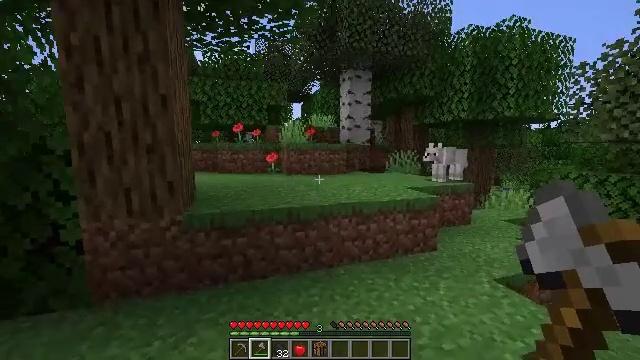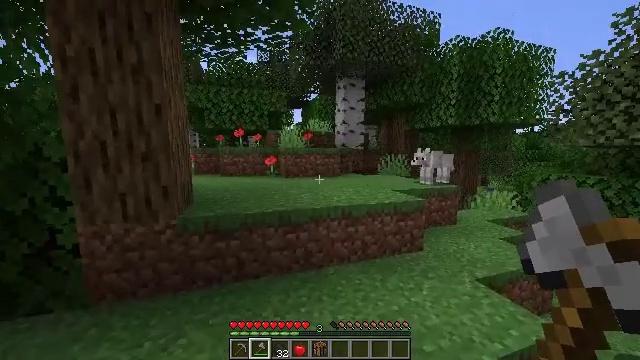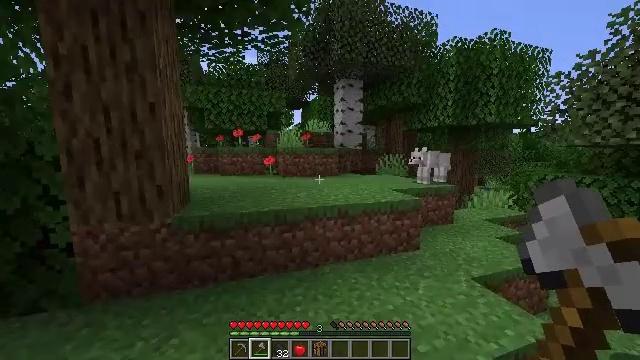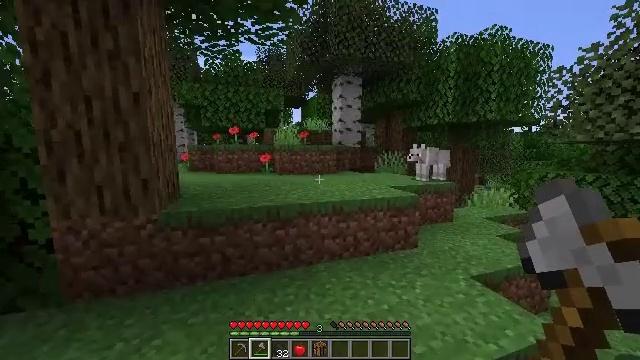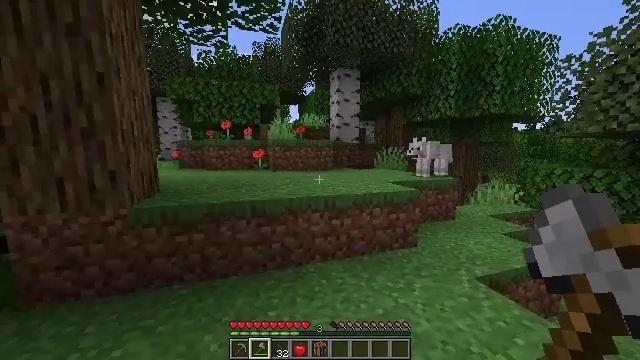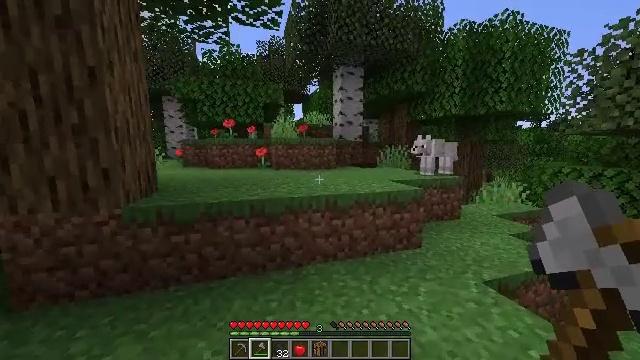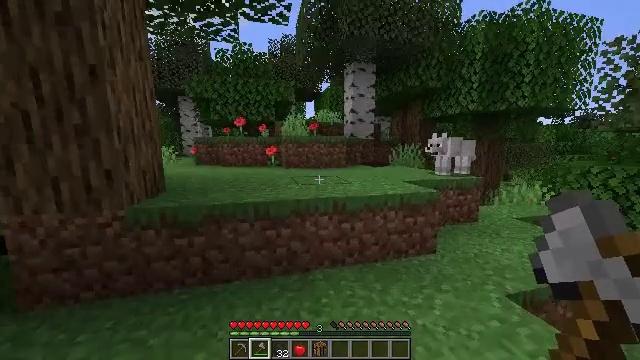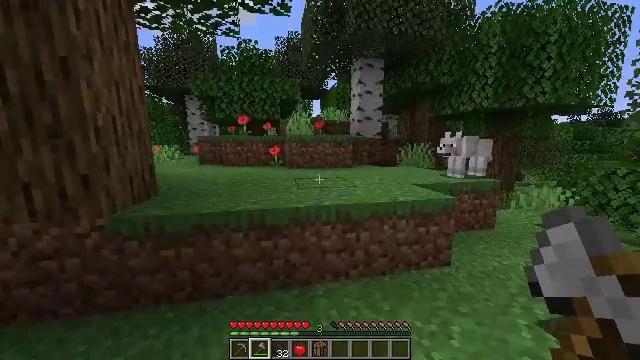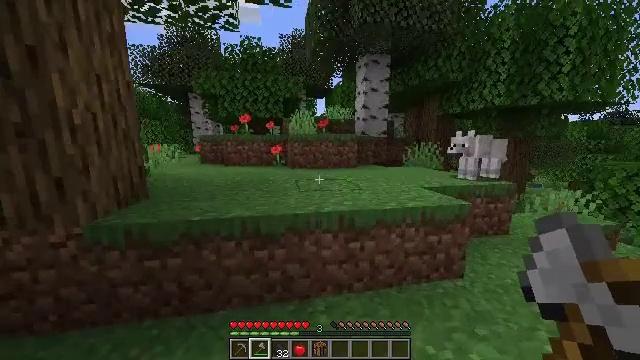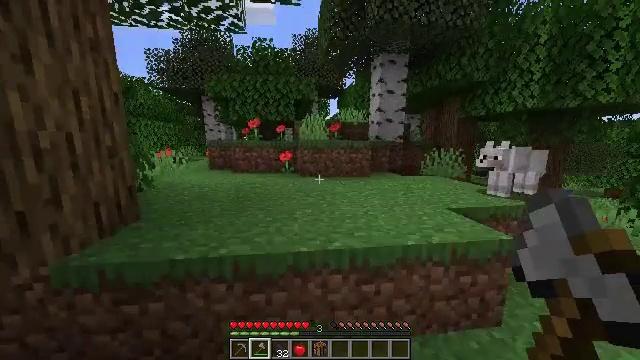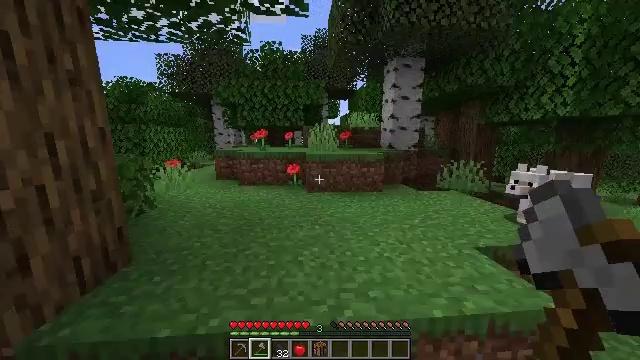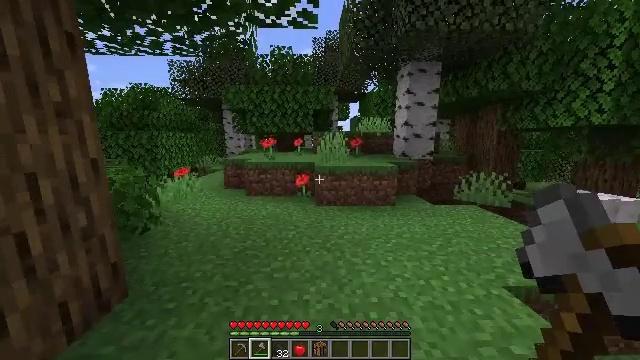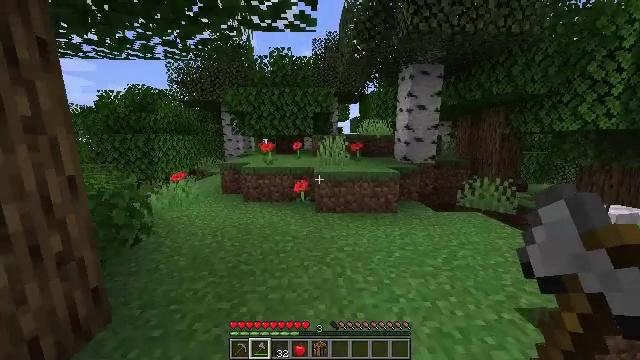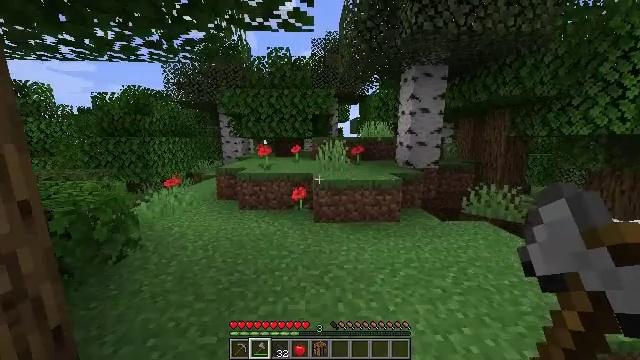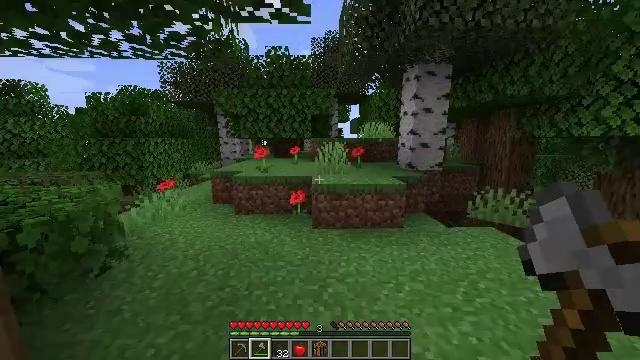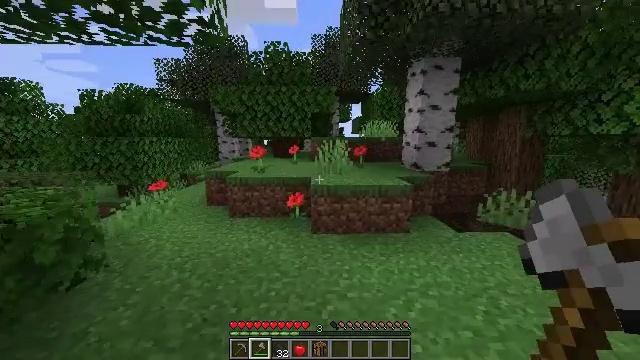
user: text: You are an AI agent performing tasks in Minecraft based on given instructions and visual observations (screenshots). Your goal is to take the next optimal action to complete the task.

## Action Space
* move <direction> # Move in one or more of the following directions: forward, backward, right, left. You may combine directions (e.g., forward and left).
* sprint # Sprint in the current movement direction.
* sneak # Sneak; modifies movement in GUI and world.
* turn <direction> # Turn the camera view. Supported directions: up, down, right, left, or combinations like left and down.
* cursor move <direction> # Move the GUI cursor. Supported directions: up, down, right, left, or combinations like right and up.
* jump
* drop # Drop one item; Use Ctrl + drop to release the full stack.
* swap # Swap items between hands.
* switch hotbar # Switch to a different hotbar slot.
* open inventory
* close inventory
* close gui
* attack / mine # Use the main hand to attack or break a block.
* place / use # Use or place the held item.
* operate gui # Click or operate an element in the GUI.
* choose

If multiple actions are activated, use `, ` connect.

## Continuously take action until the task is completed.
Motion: motion action
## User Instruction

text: Hunt fish.
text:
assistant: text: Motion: move forward and move right, sprint
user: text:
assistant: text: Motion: move forward, sprint
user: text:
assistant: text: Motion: move forward, sprint
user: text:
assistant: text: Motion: move forward, sprint
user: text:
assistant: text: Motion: move forward, sprint, turn left
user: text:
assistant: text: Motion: move forward, sprint, turn left
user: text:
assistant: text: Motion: move forward, sprint, turn left
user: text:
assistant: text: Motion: move forward, sprint, turn left
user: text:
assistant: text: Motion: move forward, sprint, turn left, jump
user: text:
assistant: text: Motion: move forward, sprint, turn left, jump
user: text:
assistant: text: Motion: move forward, sprint, turn left, jump
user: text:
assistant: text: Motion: move forward, sprint, jump
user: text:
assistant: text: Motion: move forward, sprint, jump
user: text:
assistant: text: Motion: move forward, sprint, jump
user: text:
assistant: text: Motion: move forward, sprint, jump
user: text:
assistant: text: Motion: move forward, sprint
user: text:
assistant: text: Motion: move forward, sprint
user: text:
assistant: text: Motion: move forward, sprint, turn right
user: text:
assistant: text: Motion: move forward, sprint, turn right
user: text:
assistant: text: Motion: move forward, sprint, turn right
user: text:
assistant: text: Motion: move forward, sprint
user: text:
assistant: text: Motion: move forward, sprint
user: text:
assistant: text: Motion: move forward, sprint, jump
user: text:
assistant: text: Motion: move forward, sprint, jump
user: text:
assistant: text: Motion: move forward, sprint, jump
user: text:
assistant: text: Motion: move forward, sprint, jump
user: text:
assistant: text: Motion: move forward, sprint, jump
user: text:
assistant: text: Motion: move forward, sprint
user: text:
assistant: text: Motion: move forward, sprint
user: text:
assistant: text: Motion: move forward, sprint, turn right